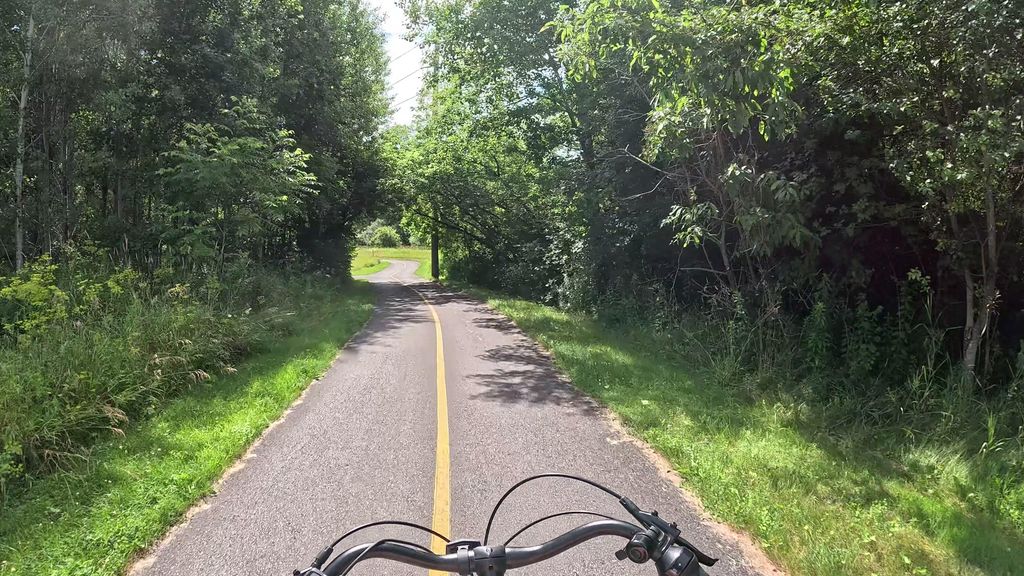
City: ottawa-gatineau